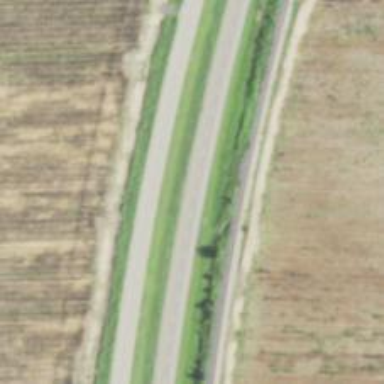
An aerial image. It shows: Trunk highway with expressway features.